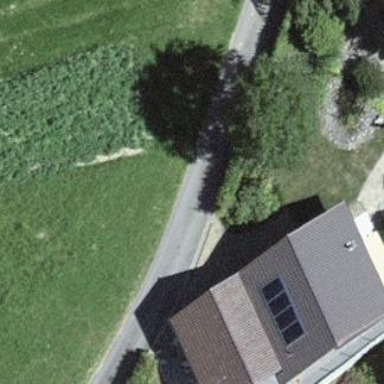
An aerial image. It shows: Residential building.